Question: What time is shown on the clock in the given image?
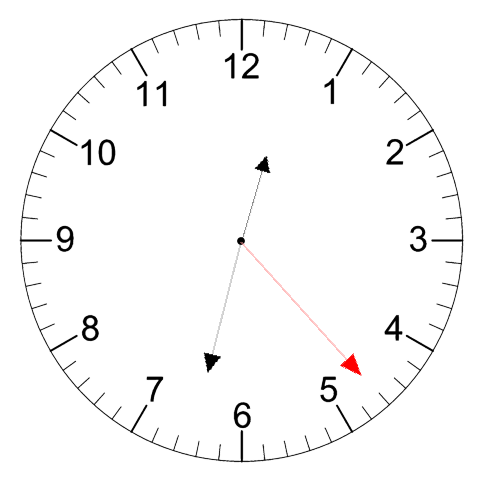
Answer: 12:32:23